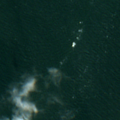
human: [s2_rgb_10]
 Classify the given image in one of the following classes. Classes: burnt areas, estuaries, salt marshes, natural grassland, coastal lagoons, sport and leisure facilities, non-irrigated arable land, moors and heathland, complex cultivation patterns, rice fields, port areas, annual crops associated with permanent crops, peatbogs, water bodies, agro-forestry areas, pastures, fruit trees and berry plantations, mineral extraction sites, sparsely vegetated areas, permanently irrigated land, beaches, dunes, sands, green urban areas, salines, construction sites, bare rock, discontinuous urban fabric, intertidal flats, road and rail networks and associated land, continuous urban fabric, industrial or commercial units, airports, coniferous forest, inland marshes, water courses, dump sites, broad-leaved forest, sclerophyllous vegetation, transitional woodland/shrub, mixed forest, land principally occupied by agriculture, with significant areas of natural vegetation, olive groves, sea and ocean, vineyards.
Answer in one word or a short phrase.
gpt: sea and ocean